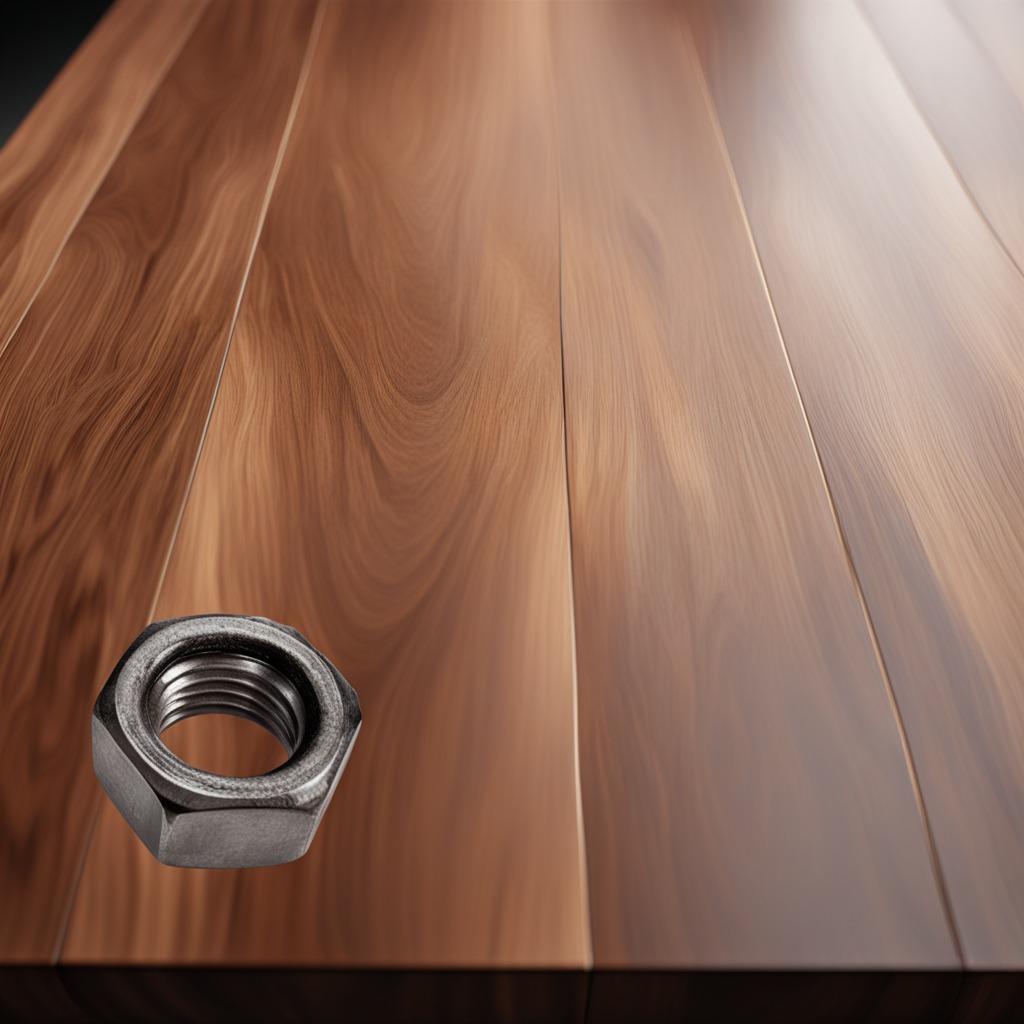
A metal nut is lying on the wooden table.